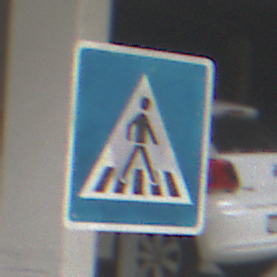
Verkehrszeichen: FussgaengerueberwegLinks
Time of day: Midday
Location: Roofed (Urban)
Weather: Overcast
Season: NotSpecified
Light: Artificial